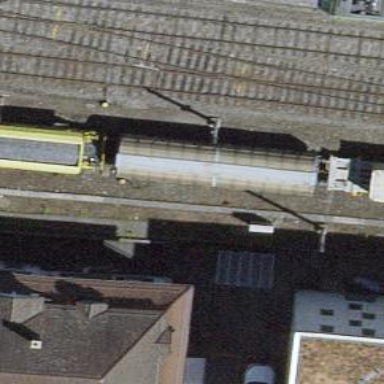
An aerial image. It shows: Single-track railway with electrified contact lines.